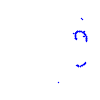
Particle: proton